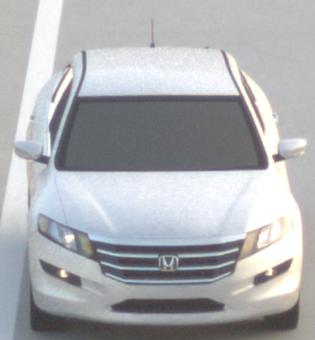
Make: Honda
Model: Crosstour
Detailed model: -
Model produced from: 2009
Model produced until: 2012
Doors: 4
Color: white
Road condition: dry road
Daytime: sunrise or sunset
Contrast: low contrast